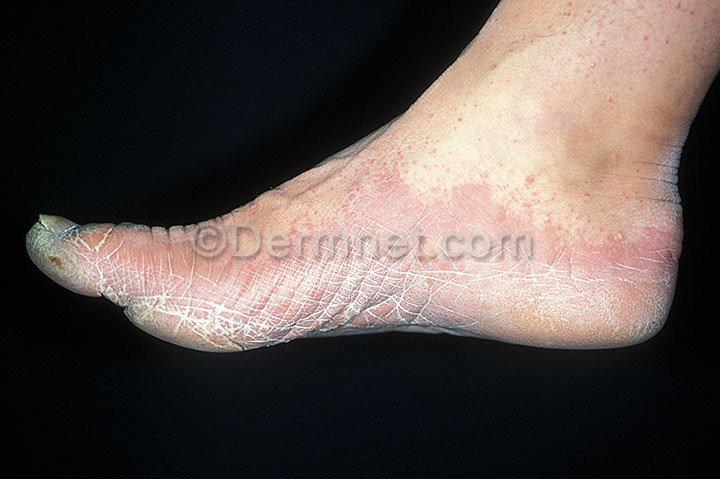
Disease: Tinea Ringworm Candidiasis and other Fungal Infections